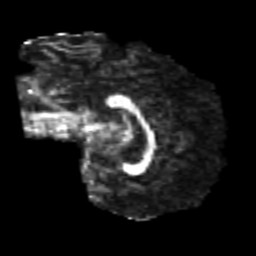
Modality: FA
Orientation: sagittal
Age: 20
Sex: male
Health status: healthy
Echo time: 0.074 s